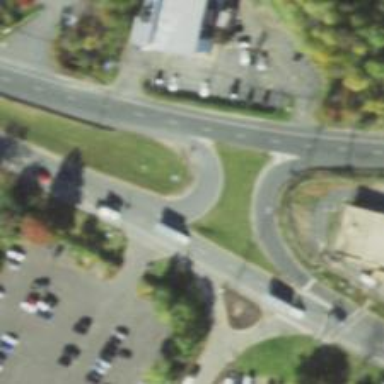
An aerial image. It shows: Secondary link road.